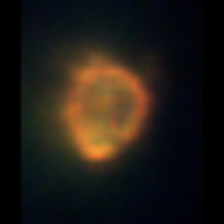
Taxon: Ciliates
Group: Other